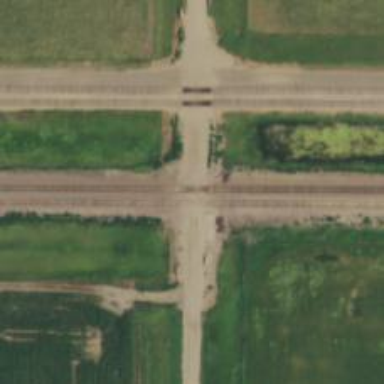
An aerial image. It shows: Railway level crossing.